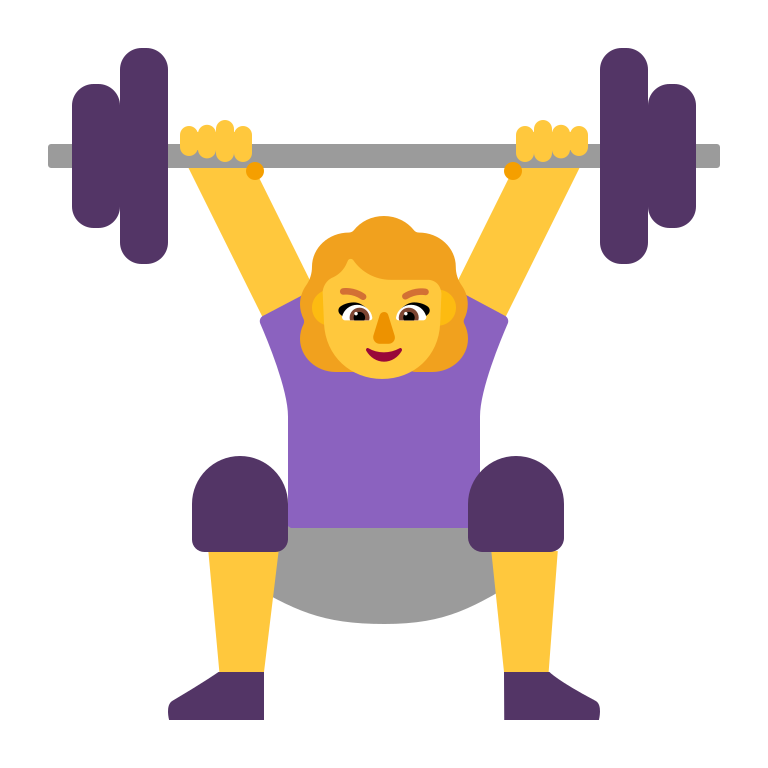
woman lifting weights flat default